Question: Basically what I'm trying is getting data from my server and put it to my textview to further upload this data to my firebase realtime database.
My code which posts data to firebase:
'''
private void addArtist() {
//getting the values to save
String name = editTextName.getText().toString().trim();
String email = editTextName1.getText(uniquePlayerWithImage.getPlayerDetails().get(0).getPlayerEmail()).toString().trim();
'''
Error:

using setText() is it possible ?
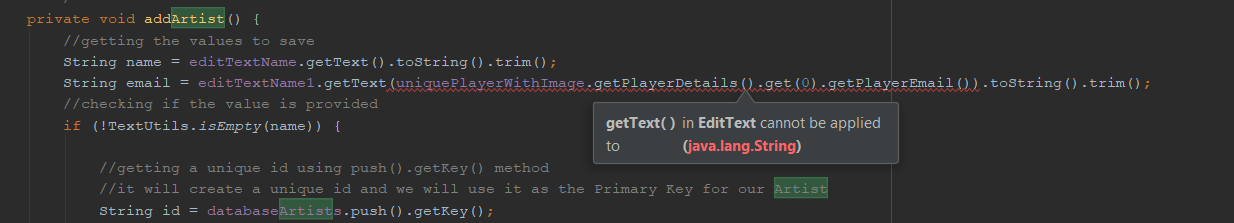
Answer: The problem you're facing is that you're calling the 'getText()' method which his only purpose is to get the text inside the view,
To set the text into your 'EditText' is enough to go like this:
'''
editTextName1.setText(uniquePlayerWithImage.getPlayerDetails().get(0).getPlayerEmail(), TextView.BufferType.EDITABLE);
'''
Although this works, if you want that data to not be modified just use a plain 'TextView' and set text there like this:
'''
yourTextView.setText(someOfYourVariables.toString());
'''